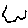
Label: hexagon